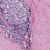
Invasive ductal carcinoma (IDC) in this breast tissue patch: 1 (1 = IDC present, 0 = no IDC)